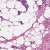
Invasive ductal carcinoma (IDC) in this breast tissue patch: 1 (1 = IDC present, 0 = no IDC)